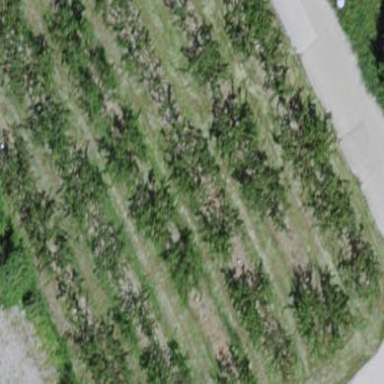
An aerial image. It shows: Orchard.